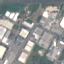
Label: Industrial